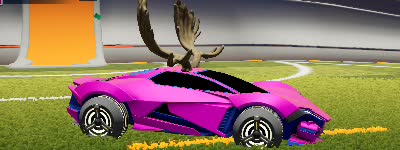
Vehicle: werewolf